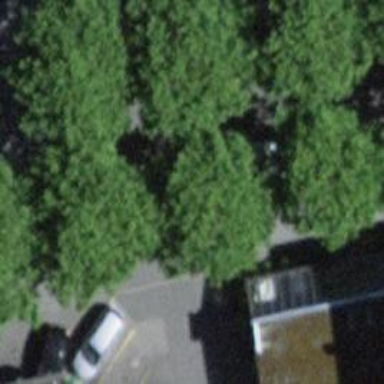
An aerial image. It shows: Alleyway designated as service road.